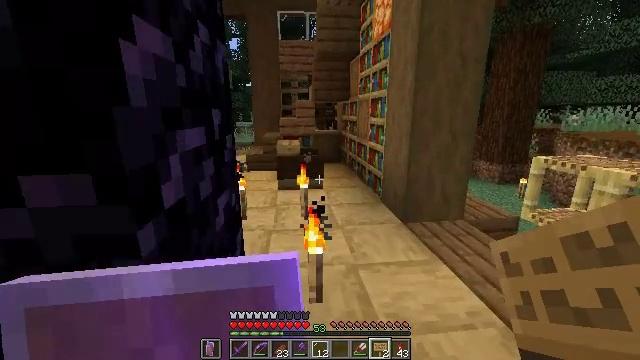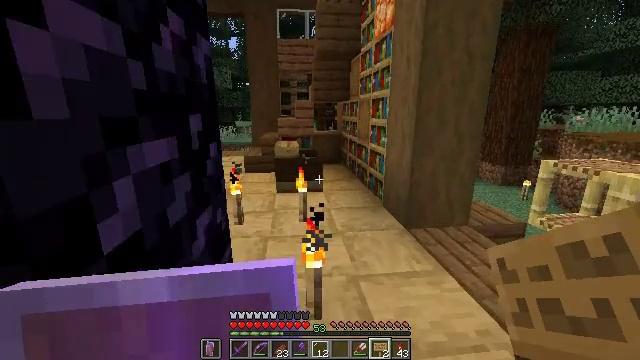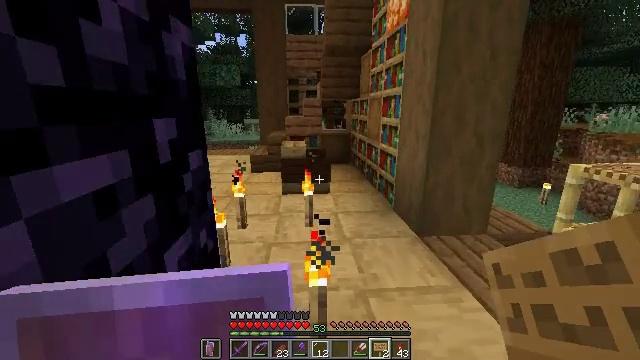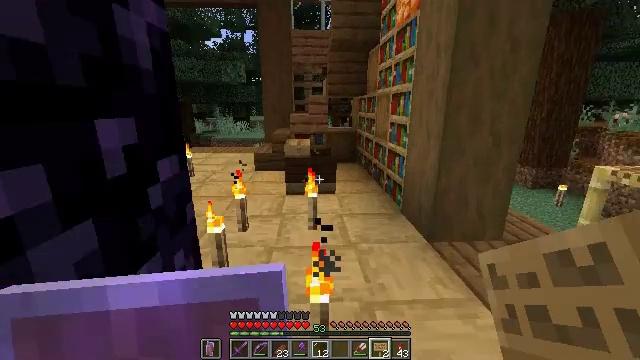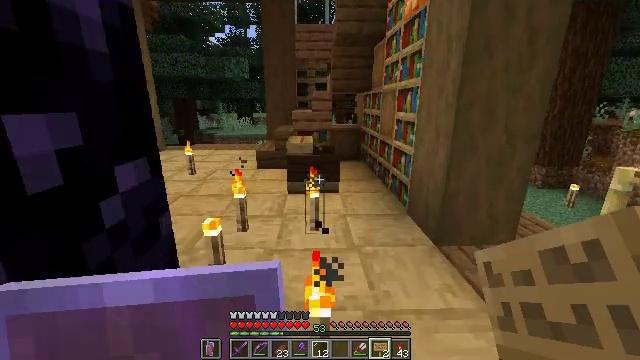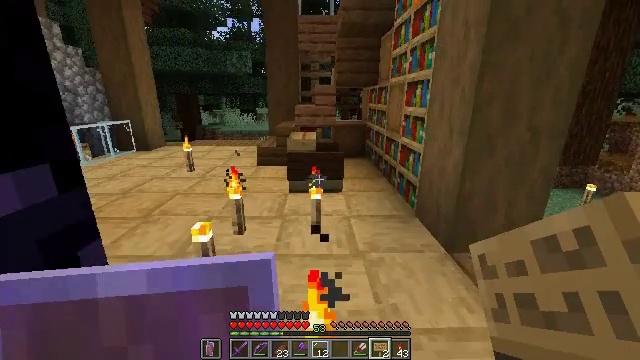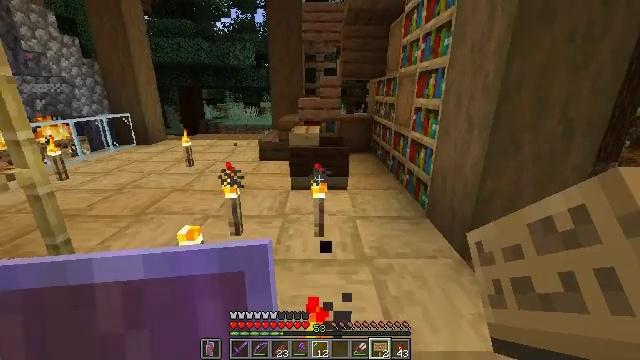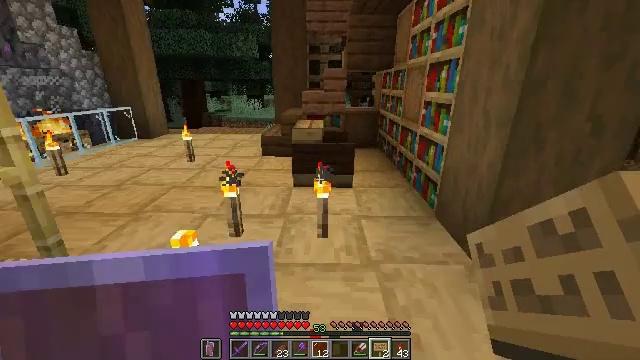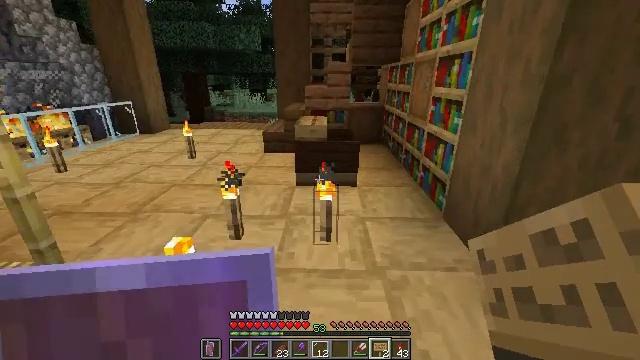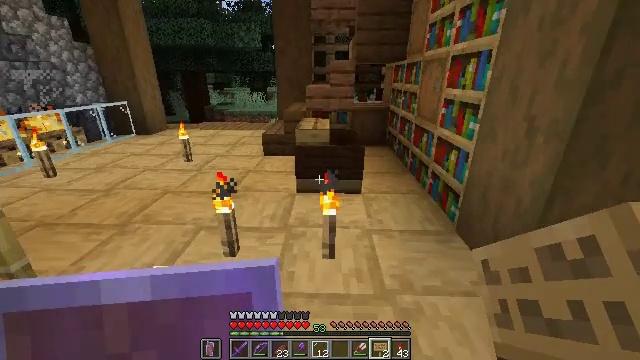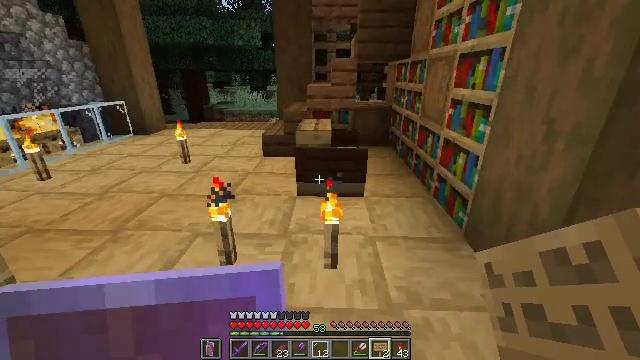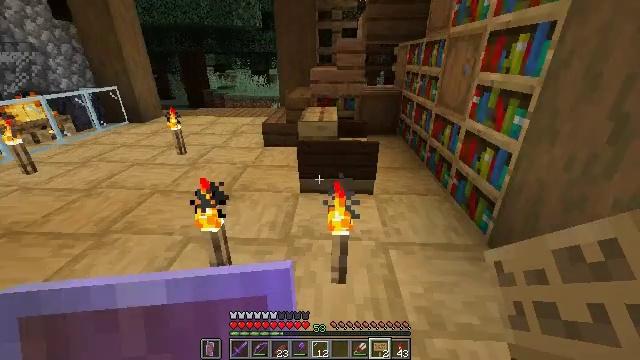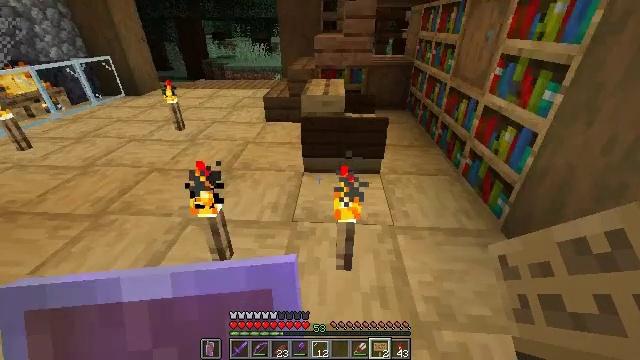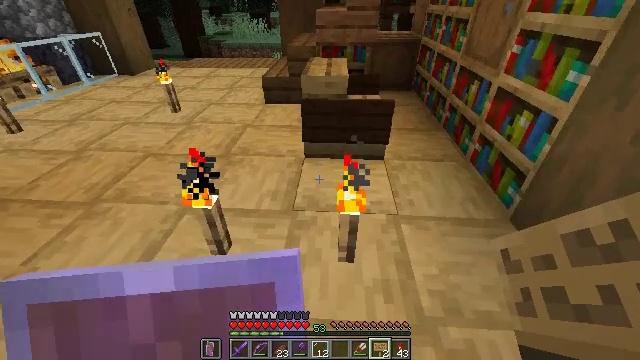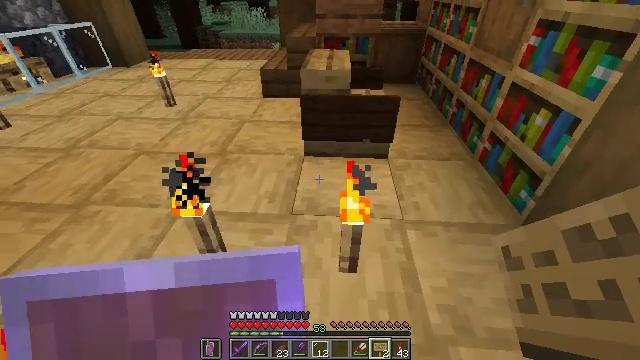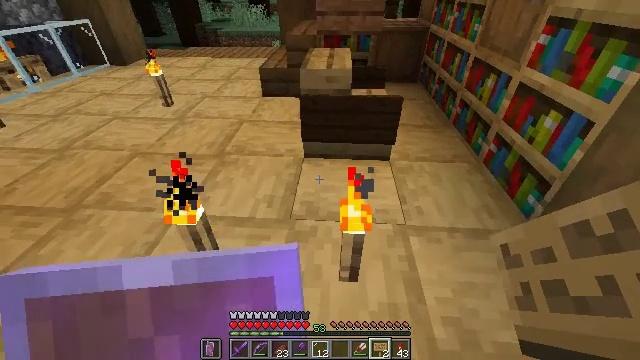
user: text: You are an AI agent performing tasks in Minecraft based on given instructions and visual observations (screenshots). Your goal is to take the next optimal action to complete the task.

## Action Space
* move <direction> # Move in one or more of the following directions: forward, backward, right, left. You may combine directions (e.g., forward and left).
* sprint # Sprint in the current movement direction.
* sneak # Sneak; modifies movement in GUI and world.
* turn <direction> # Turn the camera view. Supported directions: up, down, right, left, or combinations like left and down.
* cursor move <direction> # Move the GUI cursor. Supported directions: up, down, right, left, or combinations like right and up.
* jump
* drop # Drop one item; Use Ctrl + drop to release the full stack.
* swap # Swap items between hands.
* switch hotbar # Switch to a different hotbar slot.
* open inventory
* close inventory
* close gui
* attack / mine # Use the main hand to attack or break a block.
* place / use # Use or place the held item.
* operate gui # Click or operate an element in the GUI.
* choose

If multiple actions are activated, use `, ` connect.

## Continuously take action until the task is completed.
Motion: motion action
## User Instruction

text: Break the dark oak wall sign to remove it.
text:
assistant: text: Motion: move forward
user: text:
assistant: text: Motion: move forward, turn left
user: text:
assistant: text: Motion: move forward, turn left
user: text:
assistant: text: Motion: move forward
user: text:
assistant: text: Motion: move forward, turn down
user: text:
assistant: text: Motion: move forward, turn left and down
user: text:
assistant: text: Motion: move forward, turn down
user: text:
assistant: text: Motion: move forward, turn down
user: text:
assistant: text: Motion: move forward
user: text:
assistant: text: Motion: move forward
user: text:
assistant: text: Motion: move forward, turn down
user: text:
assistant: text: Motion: move forward, turn down
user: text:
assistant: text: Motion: move forward, turn down
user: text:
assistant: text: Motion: turn down
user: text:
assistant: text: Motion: no_op
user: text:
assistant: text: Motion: no_op
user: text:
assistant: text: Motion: no_op
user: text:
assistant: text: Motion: no_op
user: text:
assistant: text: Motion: no_op
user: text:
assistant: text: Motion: no_op
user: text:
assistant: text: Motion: no_op
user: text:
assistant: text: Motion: no_op
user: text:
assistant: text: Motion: no_op
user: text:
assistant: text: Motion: no_op
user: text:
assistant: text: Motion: no_op
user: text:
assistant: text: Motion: no_op
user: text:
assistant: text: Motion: no_op
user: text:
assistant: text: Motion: no_op
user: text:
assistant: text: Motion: no_op
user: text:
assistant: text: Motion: no_op